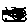
Label: line